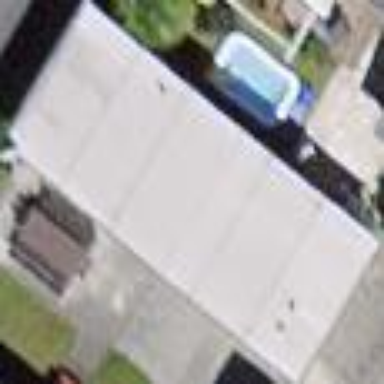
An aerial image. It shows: Static caravan.